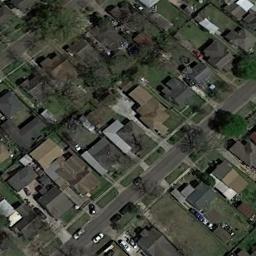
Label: dense_residential